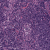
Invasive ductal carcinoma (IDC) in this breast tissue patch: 0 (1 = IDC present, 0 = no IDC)